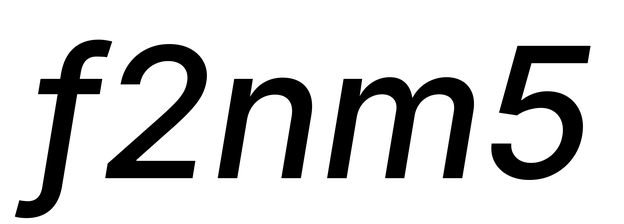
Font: Inter-Italic_Medium_Italic